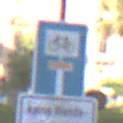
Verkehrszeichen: SackgasseRadverkehrDurchlaessig
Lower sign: HinweisGeaenderteVorfahrtVerkehrsfuehrungVerkehrsregelung3
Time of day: SunriseSunset
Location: Outdoor (Urban)
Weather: PartlyCloudy
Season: NotSpecified
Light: Natural